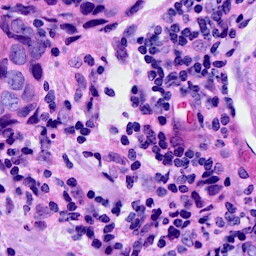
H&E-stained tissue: Breast